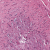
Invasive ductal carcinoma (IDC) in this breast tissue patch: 0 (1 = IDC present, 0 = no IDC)